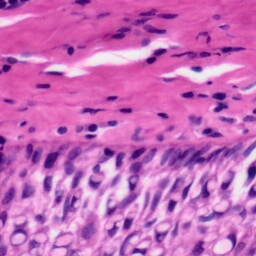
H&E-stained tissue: Tonsil